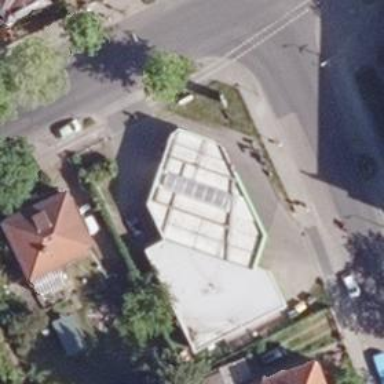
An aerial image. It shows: Fuel station.